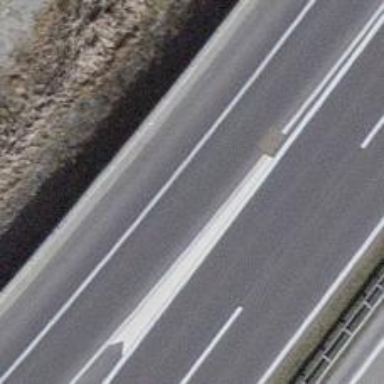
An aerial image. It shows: Asphalt motorway link.